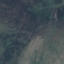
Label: HerbaceousVegetation